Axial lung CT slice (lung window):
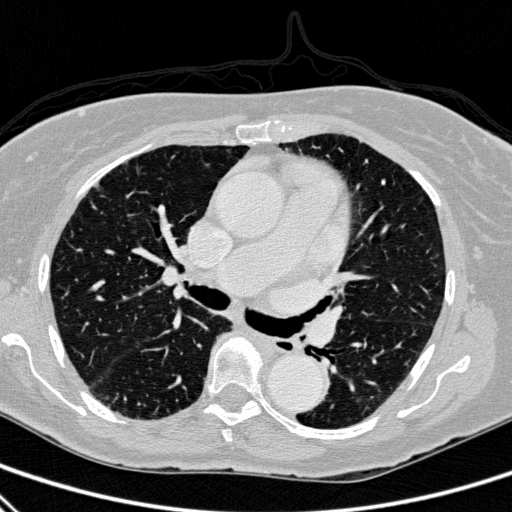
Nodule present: yes
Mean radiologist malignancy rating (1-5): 2